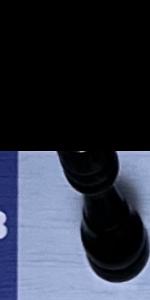
Label: Rook_Black